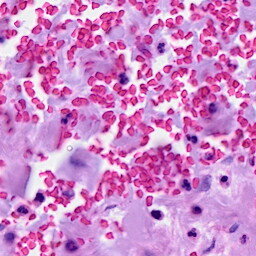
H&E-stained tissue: Breast